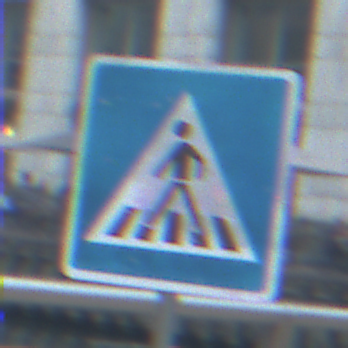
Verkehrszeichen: FussgaengerueberwegRechts
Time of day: MorningAfternoon
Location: Outdoor (Urban)
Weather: PartlyCloudy
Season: NotSpecified
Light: Natural